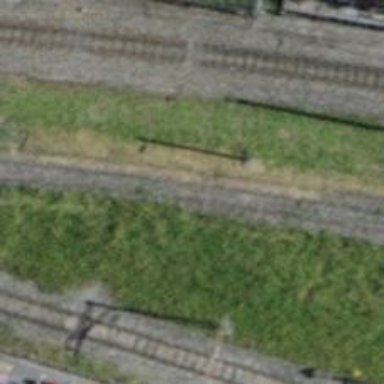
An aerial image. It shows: Narrow-gauge railway with single track running through yard. The railway is electrified with contact line.